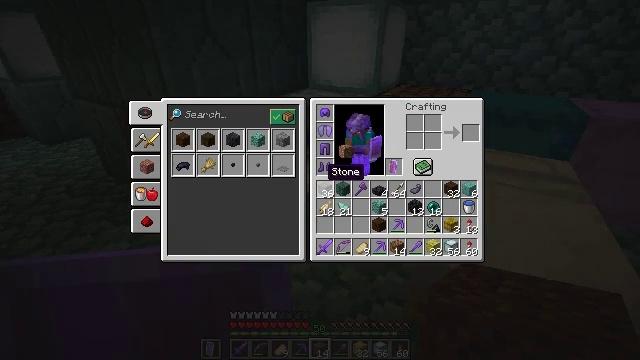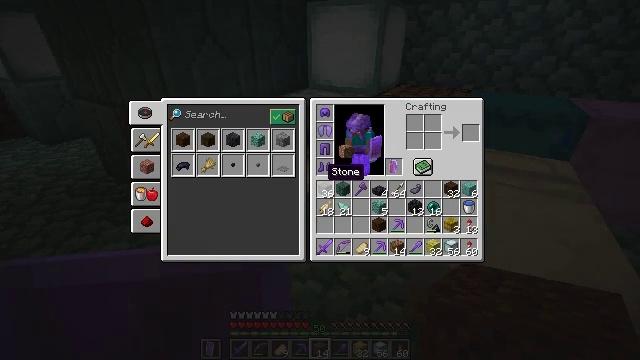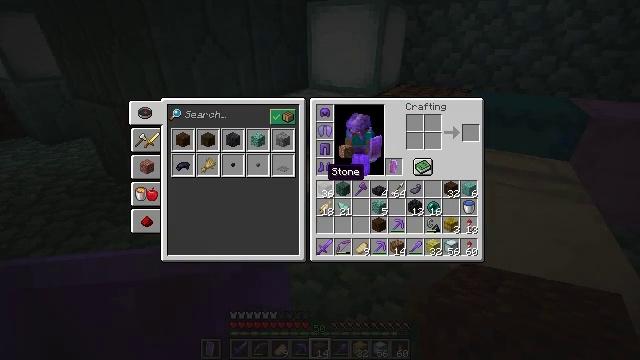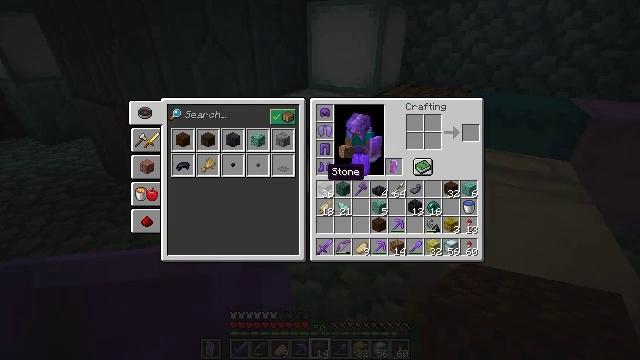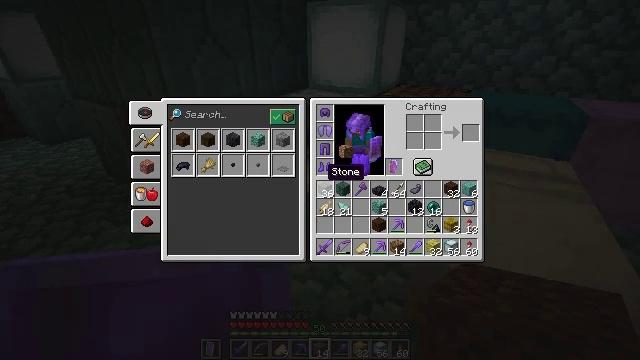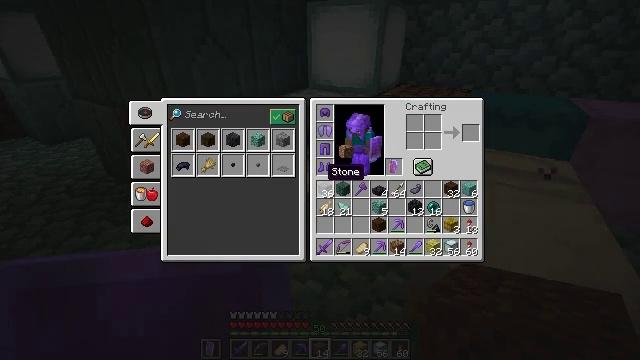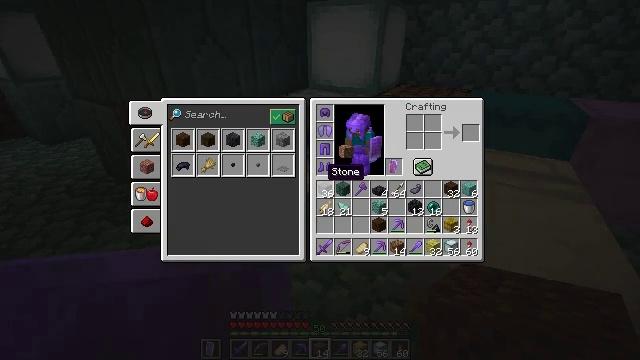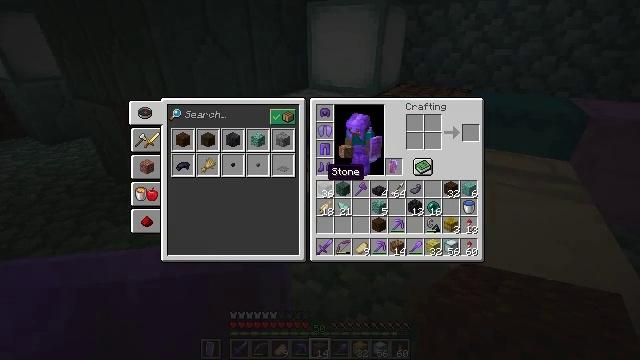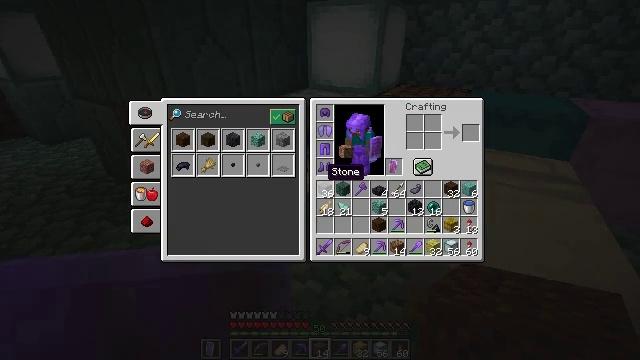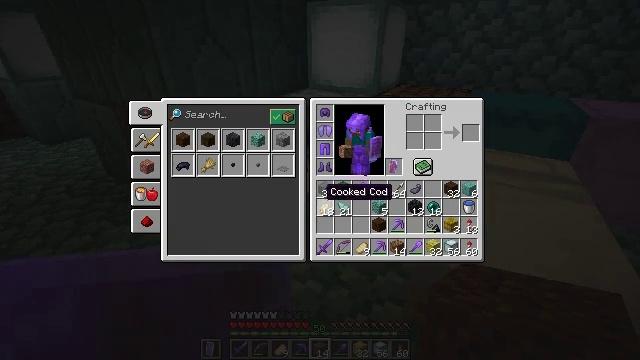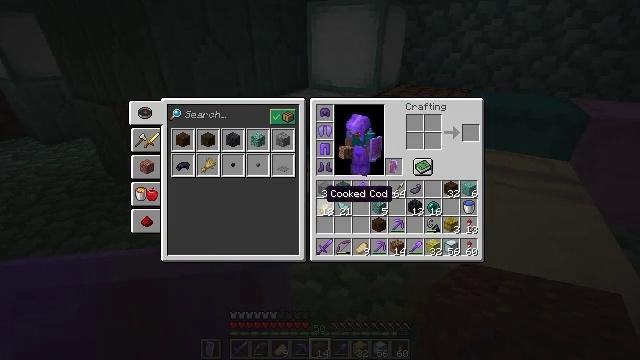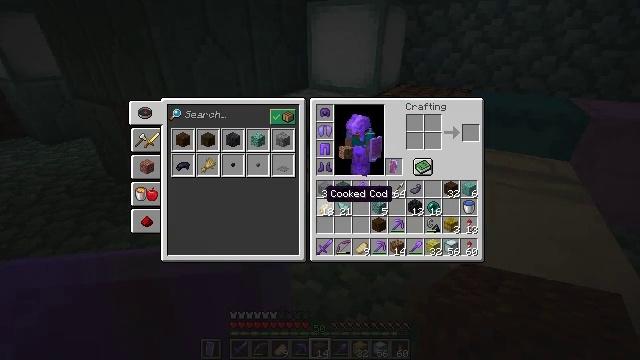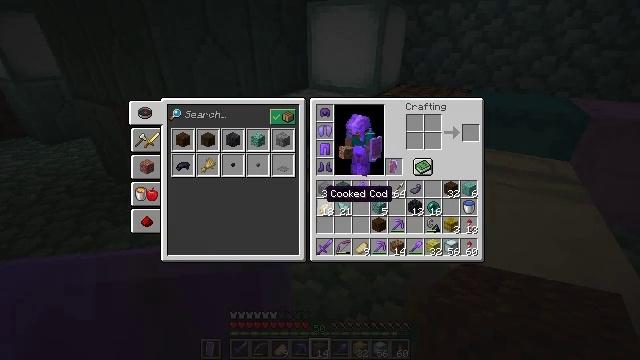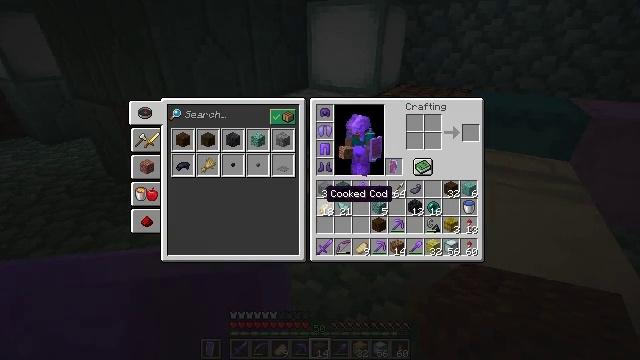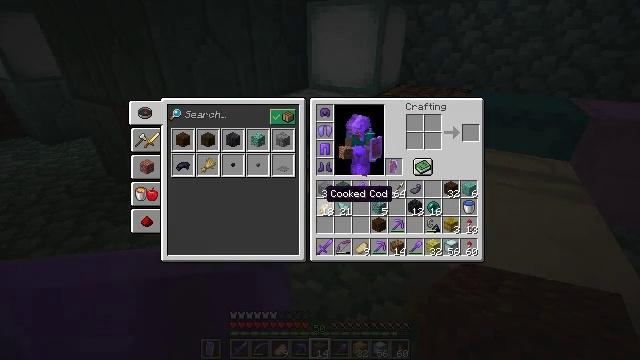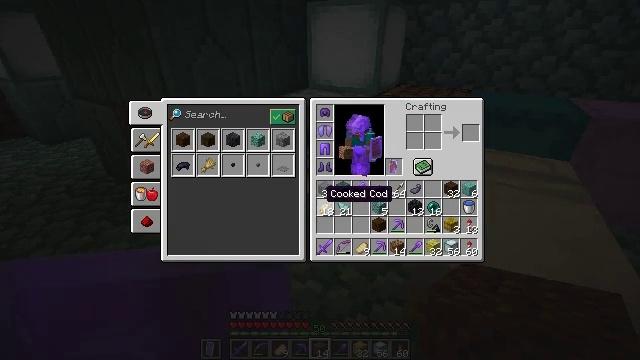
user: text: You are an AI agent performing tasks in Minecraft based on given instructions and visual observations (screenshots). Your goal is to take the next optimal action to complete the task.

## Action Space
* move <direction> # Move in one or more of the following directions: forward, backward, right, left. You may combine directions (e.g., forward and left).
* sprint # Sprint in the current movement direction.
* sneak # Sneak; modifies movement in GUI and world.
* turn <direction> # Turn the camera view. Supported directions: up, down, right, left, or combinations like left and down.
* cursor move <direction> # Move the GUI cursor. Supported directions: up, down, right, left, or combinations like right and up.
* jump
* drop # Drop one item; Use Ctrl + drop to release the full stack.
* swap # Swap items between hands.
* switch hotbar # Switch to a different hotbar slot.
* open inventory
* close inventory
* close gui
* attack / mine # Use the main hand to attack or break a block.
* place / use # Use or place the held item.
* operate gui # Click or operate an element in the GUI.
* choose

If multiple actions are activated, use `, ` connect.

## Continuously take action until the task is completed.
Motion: motion action
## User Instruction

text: craft item sponge
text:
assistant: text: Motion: no_op
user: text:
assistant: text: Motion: no_op
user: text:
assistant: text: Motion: no_op
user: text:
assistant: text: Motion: no_op
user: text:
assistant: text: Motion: no_op
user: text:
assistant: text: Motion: no_op
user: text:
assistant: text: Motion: no_op
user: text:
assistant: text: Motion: no_op
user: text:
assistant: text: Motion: turn down
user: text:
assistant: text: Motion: no_op
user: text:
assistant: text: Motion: no_op
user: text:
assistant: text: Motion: no_op
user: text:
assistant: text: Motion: no_op
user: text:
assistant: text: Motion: no_op
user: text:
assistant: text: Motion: no_op
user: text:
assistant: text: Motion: no_op
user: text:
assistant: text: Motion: no_op
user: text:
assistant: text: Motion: no_op
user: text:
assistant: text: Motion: no_op
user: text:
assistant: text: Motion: no_op
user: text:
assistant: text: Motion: no_op
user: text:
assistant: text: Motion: no_op
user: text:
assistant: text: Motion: no_op
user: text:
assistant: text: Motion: turn right
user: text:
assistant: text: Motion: turn right
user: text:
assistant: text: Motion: turn right
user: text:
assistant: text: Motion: turn right and up
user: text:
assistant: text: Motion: no_op
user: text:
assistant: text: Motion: no_op
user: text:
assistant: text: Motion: turn up